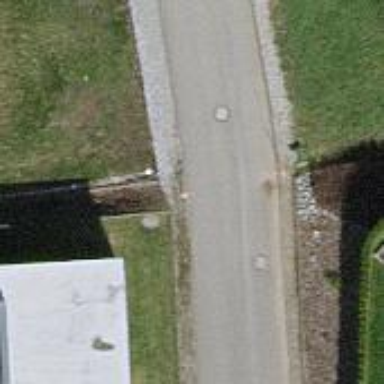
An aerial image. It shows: Residential road with asphalt surface and sidewalks on both sides.